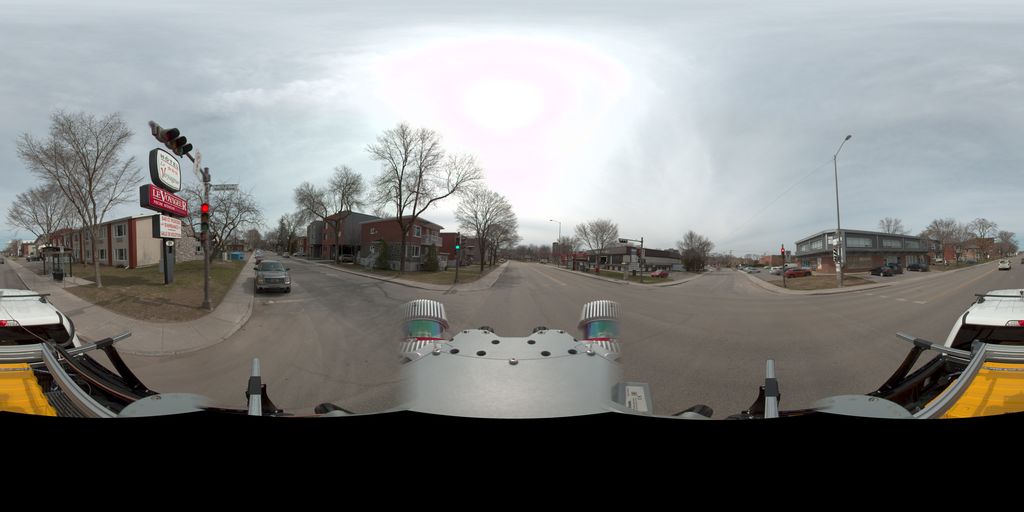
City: quebec_city